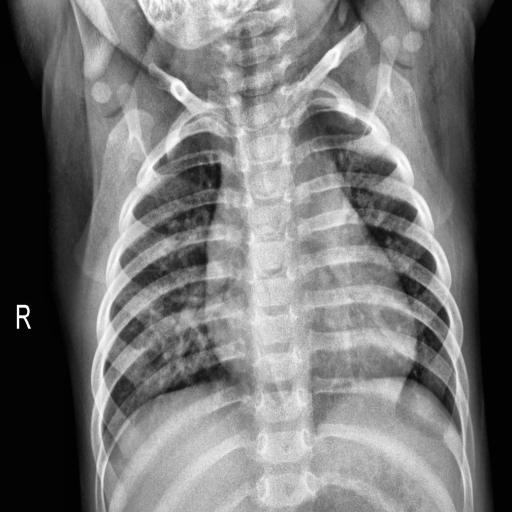
Finding: NORMAL